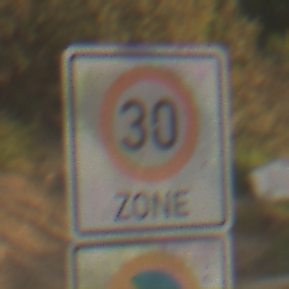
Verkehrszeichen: BeginnZone30
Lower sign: BeginnEingeschraenktesHalteverbotZone
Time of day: SunriseSunset
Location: Outdoor (Nature)
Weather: PartlyCloudy
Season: NotSpecified
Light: Natural